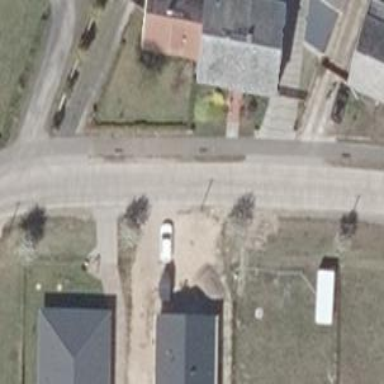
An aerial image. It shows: Unclassified road with track cycleway on the left side and sidewalk.